Interaction volume radius: 10 \u00c5
Interaction volume height: 15 \u00c5
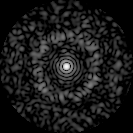
Disorder parameter: 0.8108